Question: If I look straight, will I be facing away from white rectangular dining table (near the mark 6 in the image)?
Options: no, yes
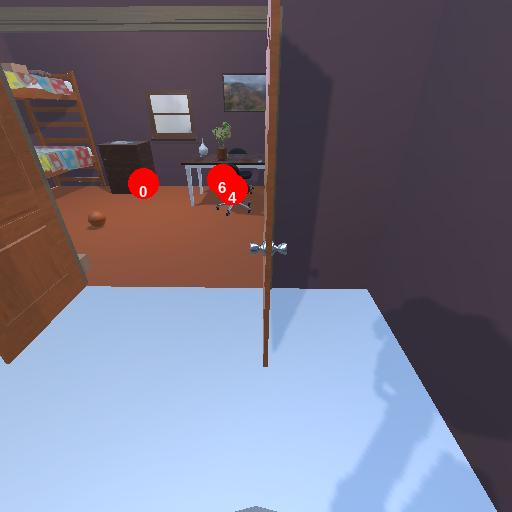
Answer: no